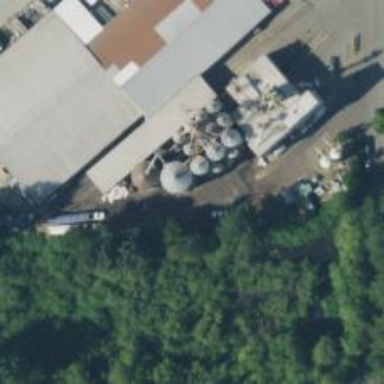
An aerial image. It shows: Silo.